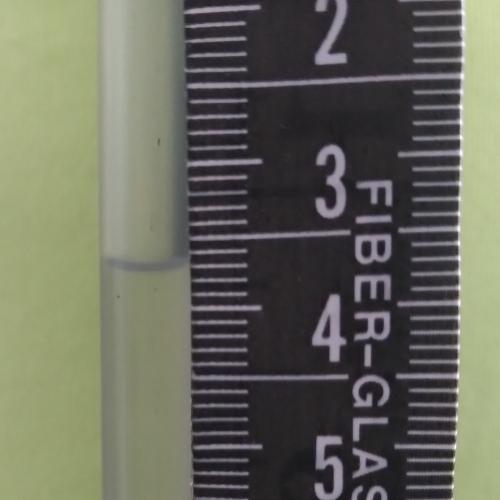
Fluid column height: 3.7 cm